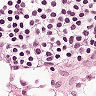
Metastatic tissue present: no